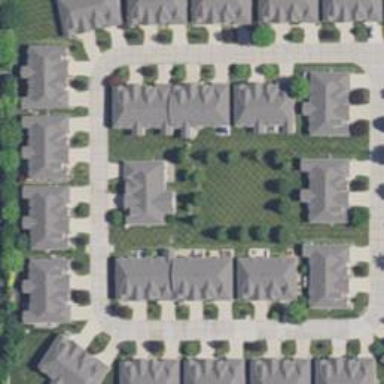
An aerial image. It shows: Condominium within residential area.